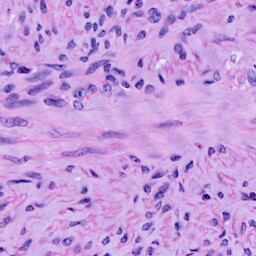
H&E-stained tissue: Cervix